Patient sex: F
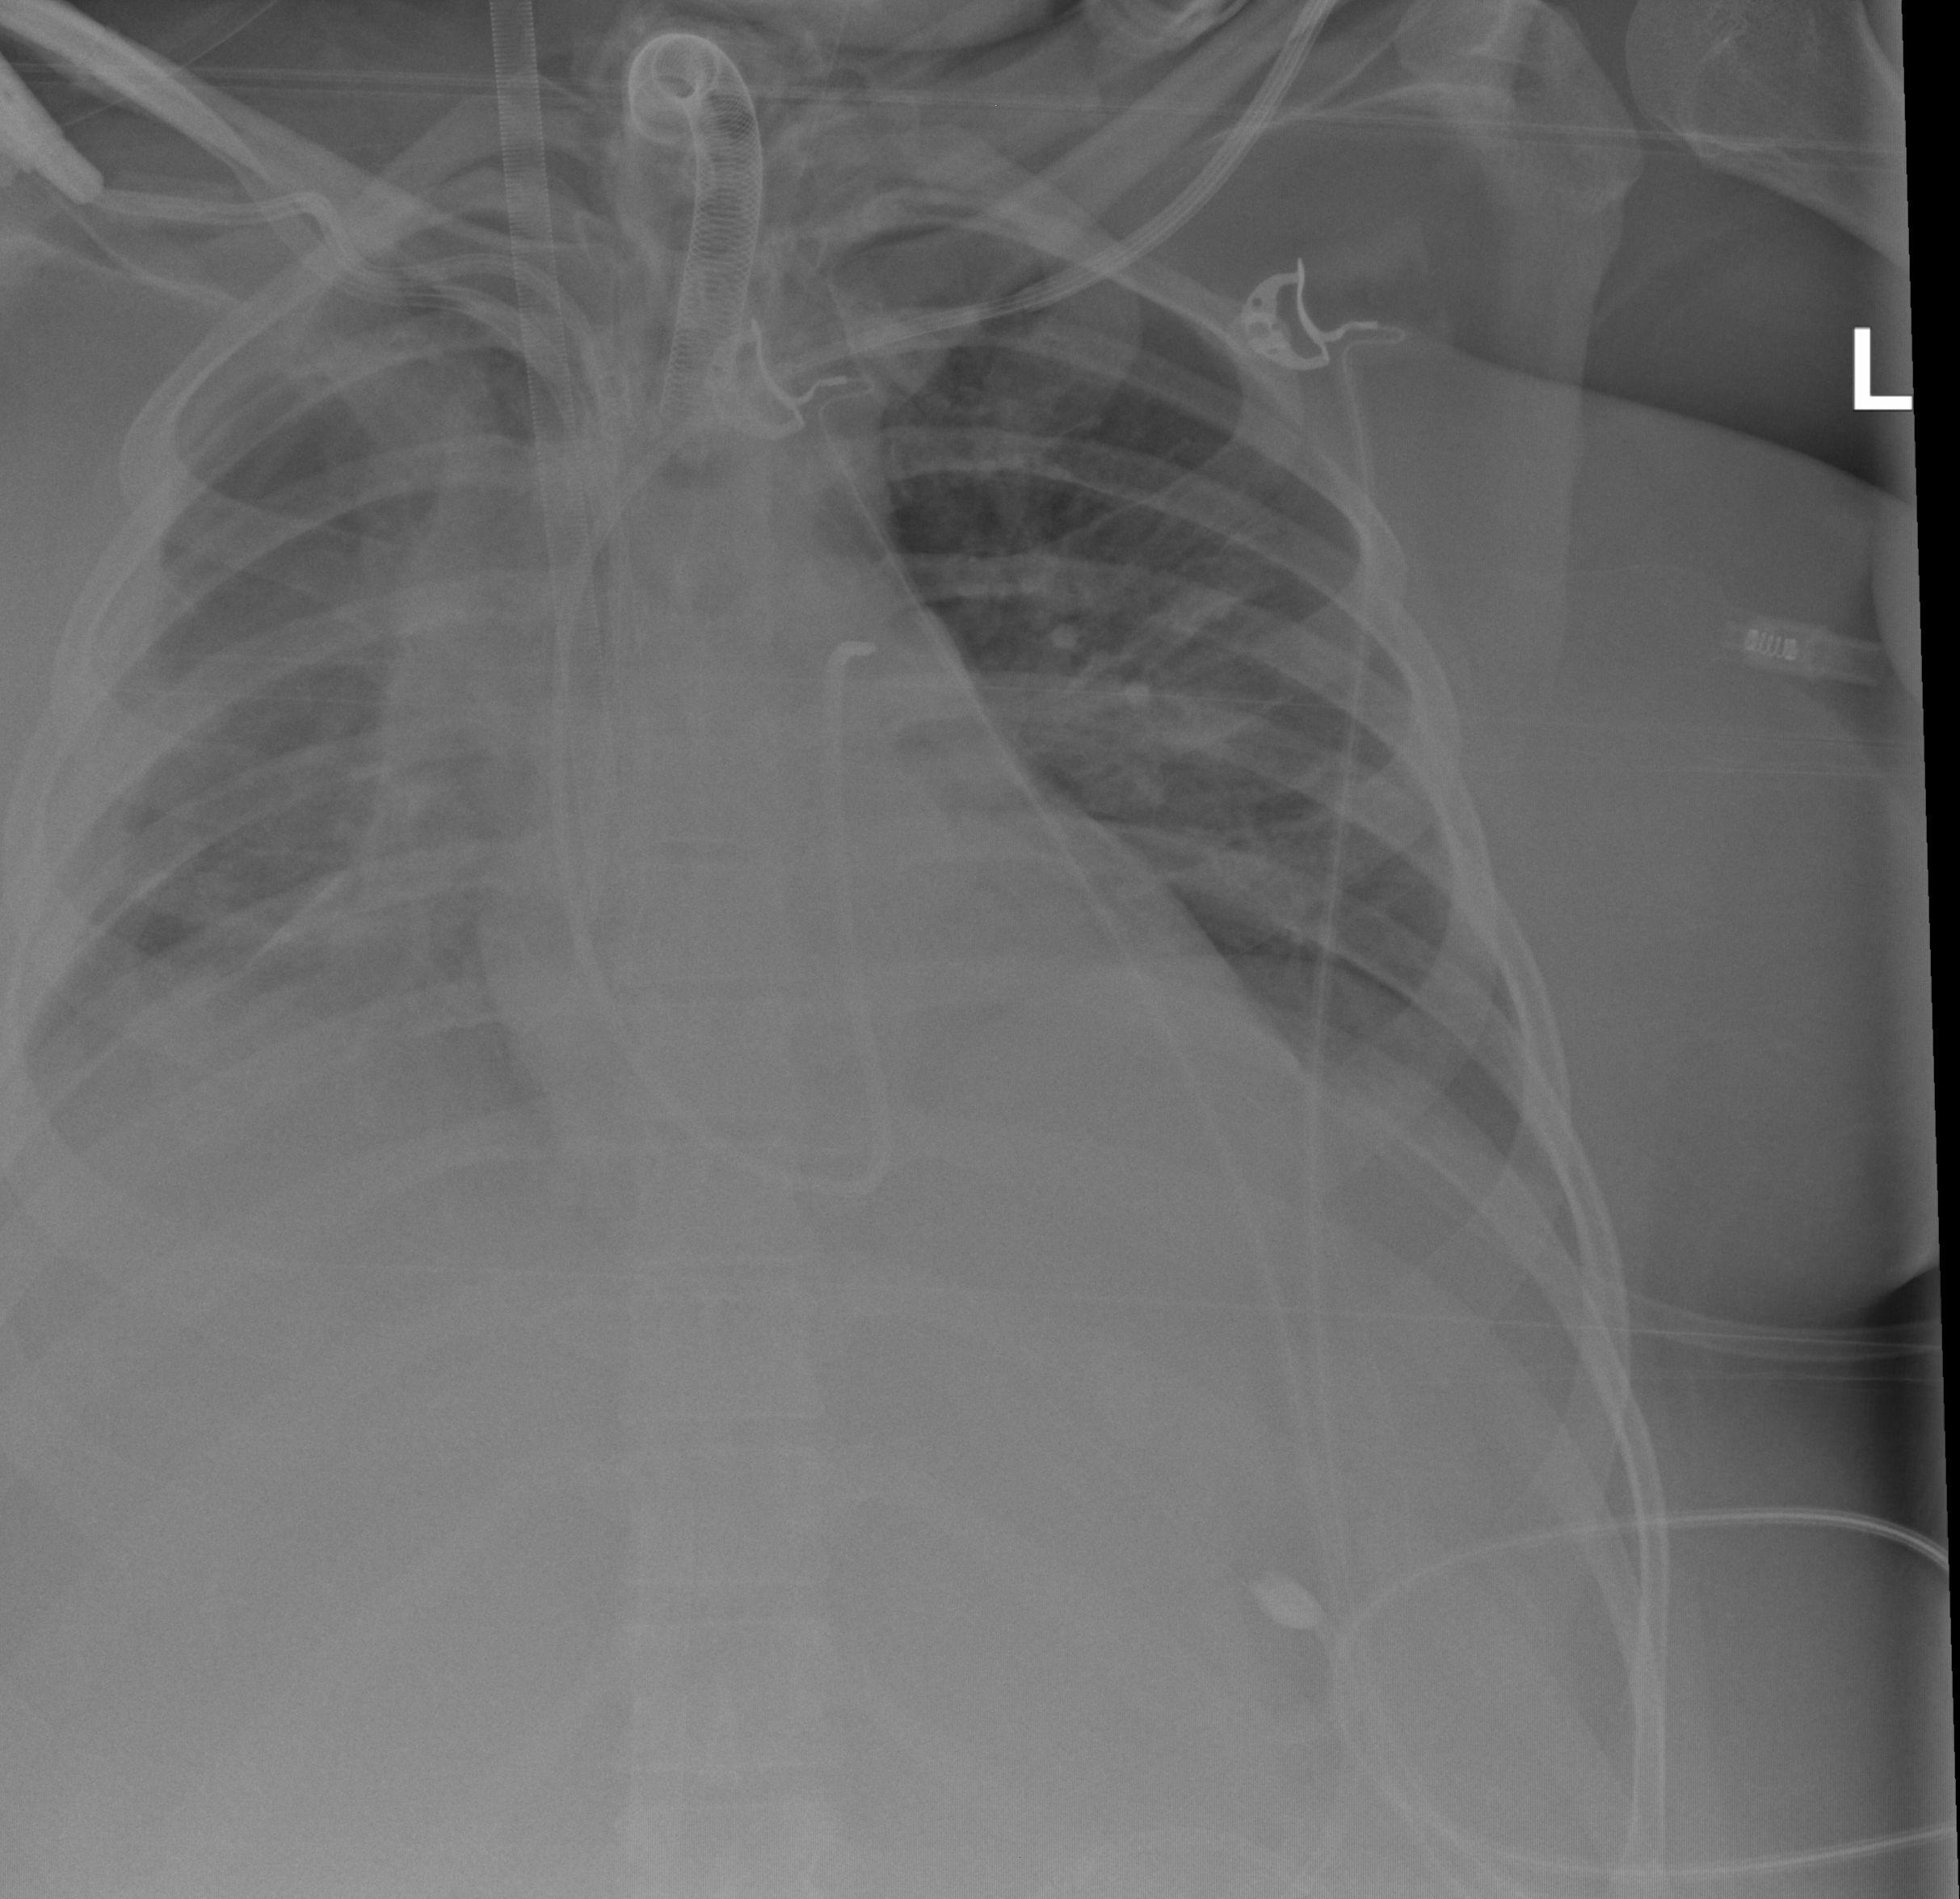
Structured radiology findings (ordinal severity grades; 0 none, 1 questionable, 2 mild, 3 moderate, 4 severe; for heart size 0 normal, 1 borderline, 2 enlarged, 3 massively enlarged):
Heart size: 0
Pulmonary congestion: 0
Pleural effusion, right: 0
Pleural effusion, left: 0
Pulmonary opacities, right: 2
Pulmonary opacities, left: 2
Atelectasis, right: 3
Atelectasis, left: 2